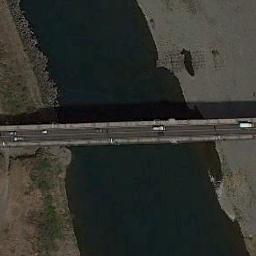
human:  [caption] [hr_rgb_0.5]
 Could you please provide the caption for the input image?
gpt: There is a bridge over the river next to the open place .

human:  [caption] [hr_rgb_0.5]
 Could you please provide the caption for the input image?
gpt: On one side of the river are vegetation and on the other side are settlements .

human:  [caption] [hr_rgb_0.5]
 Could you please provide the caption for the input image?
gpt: A bridge is built on a dark blue river and the river crosses the vacant lot .

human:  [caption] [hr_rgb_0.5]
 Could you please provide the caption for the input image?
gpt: A bridge connects the land on both sides of the turquoise river  There are many cars on the bridge .

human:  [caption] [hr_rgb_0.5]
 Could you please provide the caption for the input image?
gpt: There are many cars on the bridge .